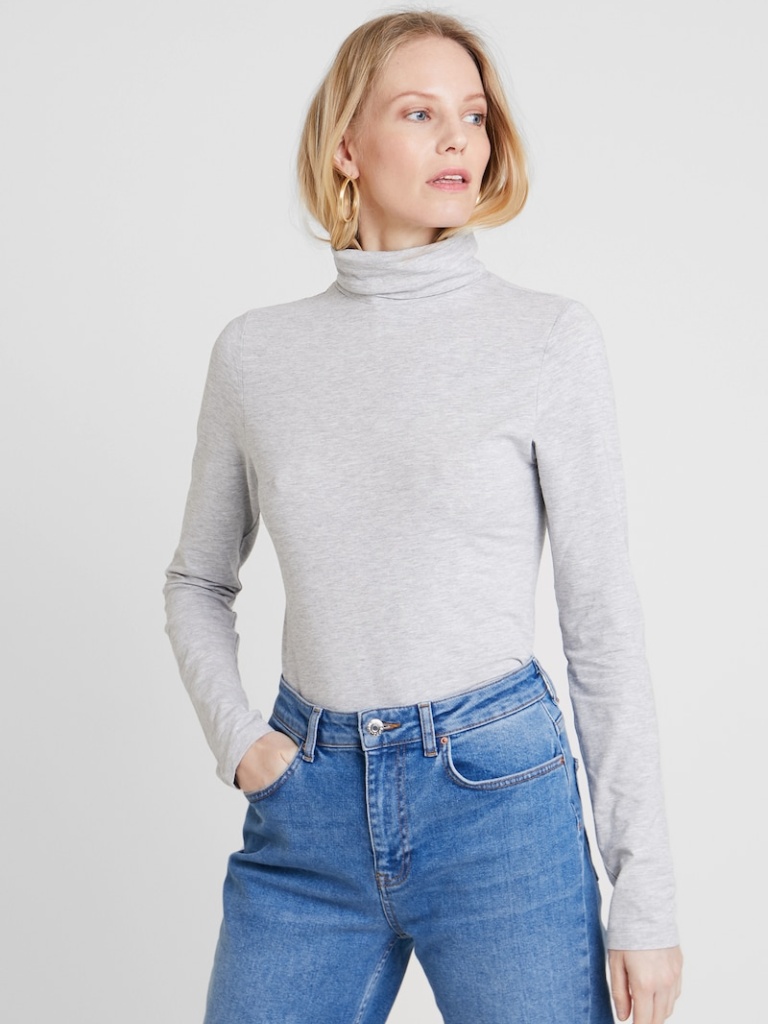
knit tight a long-sleeved with the sleeves down hip length Fully Tucked in turtleneck turtleneck